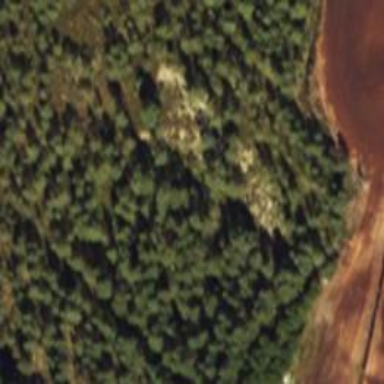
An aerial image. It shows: Forest area.